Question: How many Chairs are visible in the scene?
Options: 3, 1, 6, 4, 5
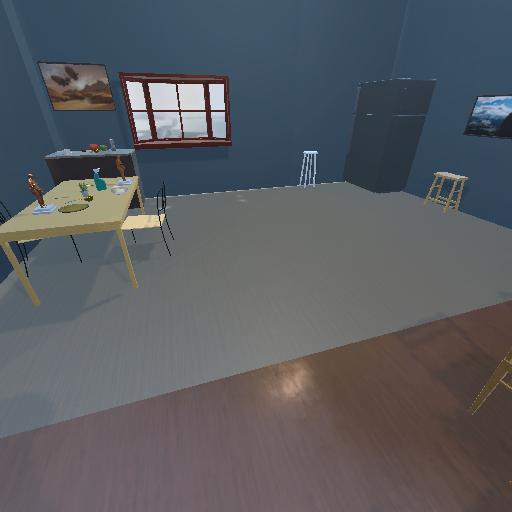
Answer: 3